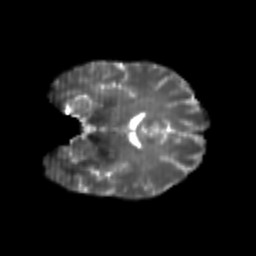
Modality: T2w
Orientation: coronal
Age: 21
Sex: female
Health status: healthy
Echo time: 0.074 s